Chest X-ray:
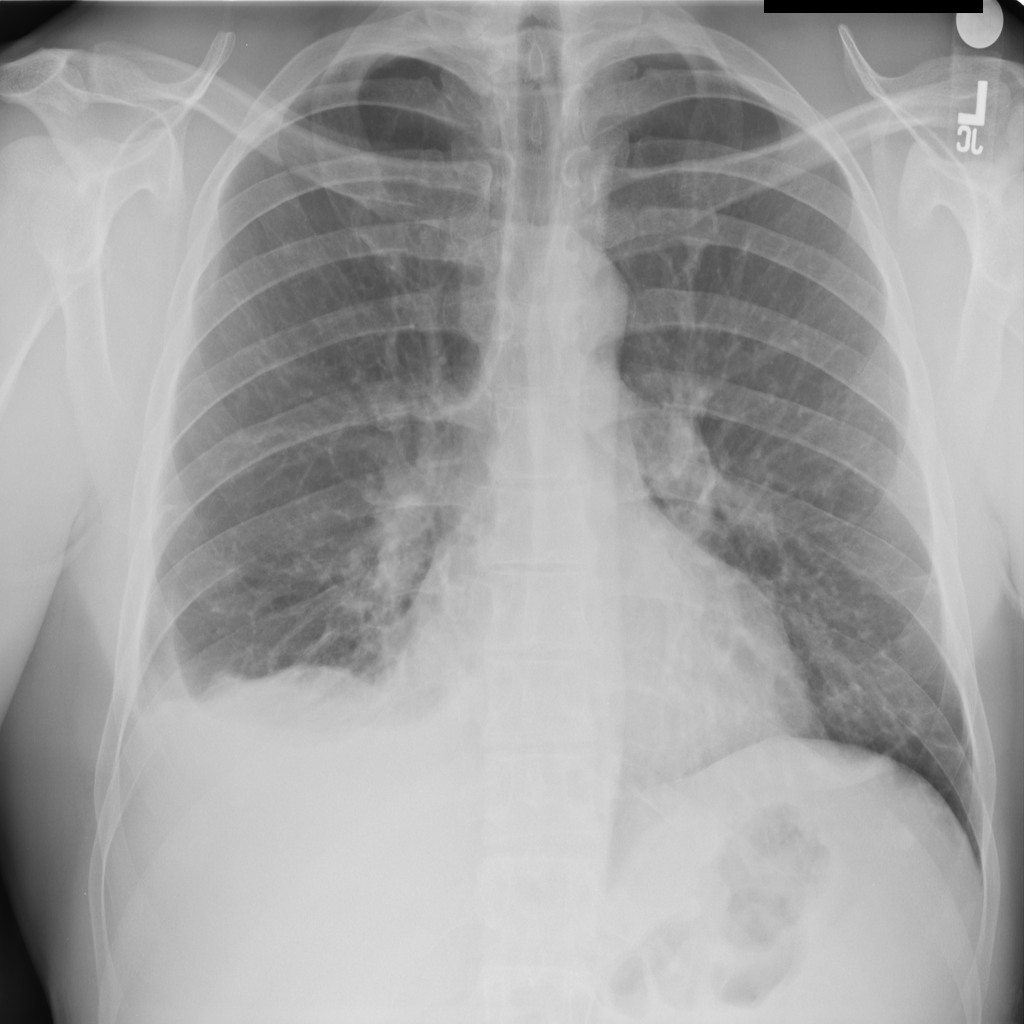
Findings: Effusion
No abnormal finding: no